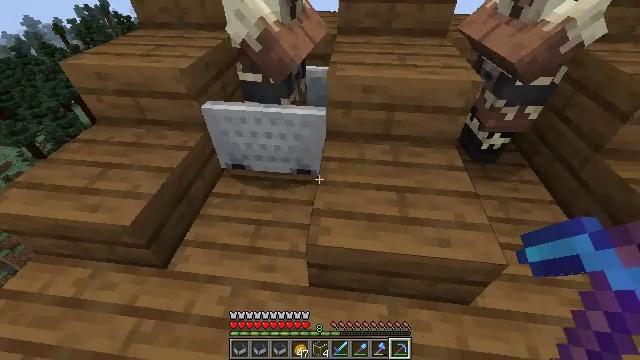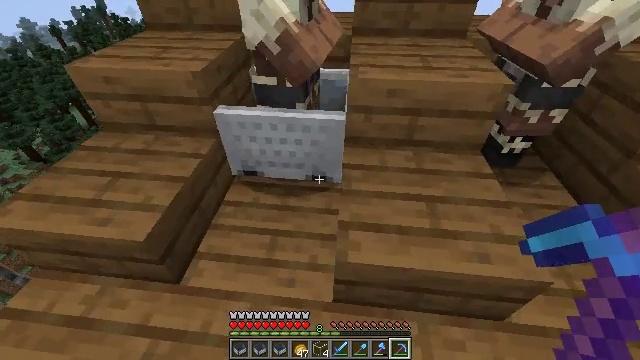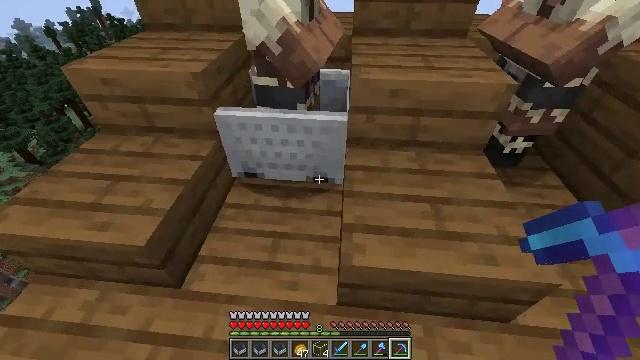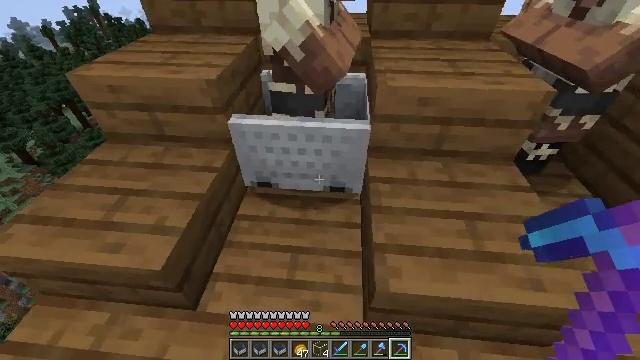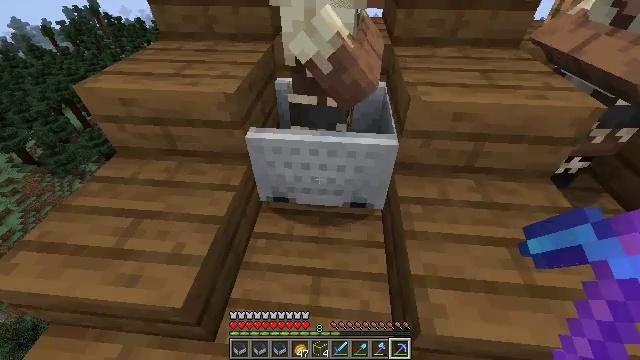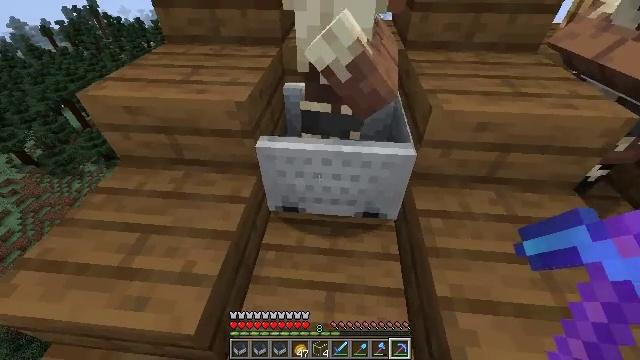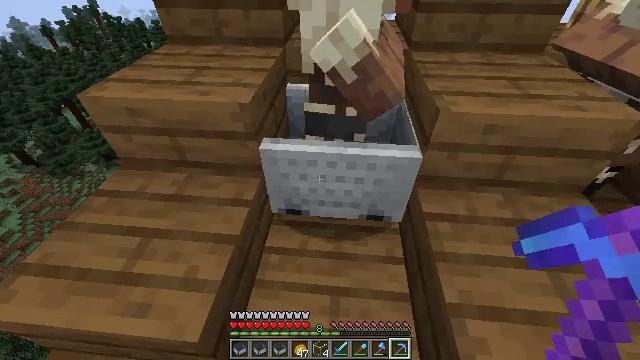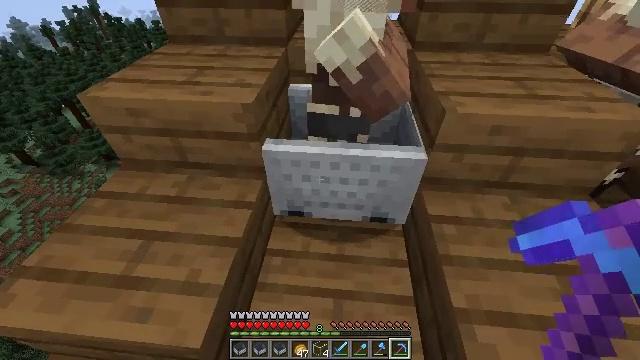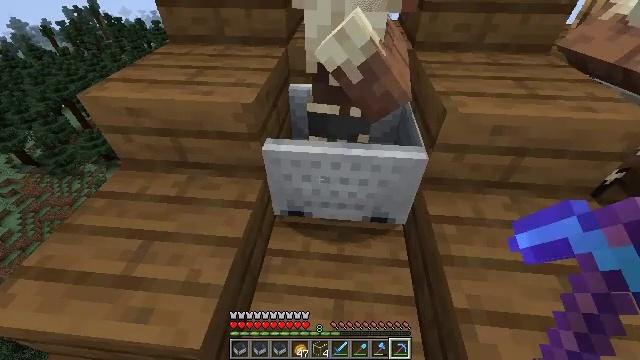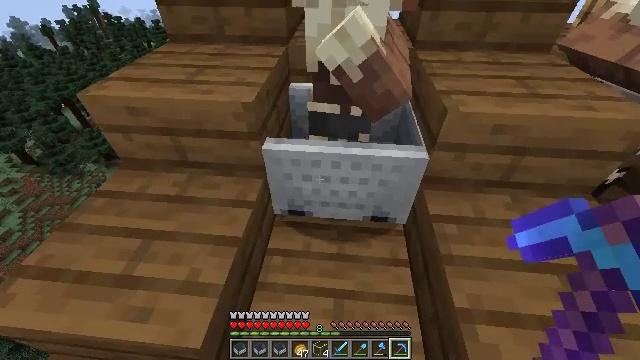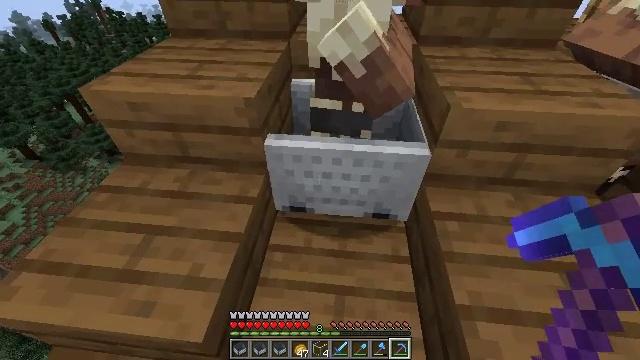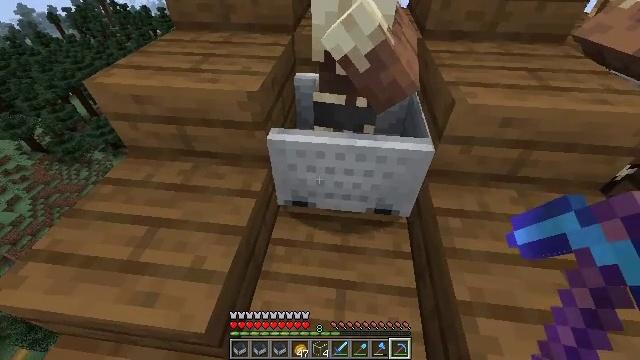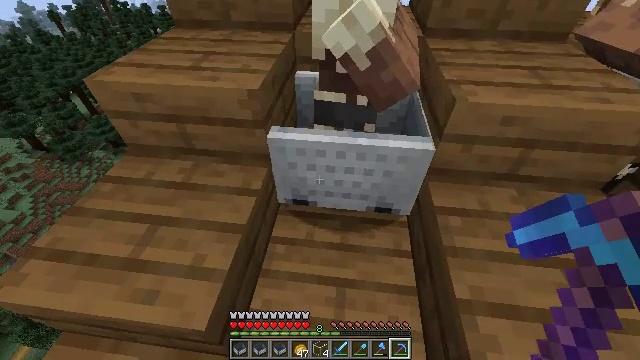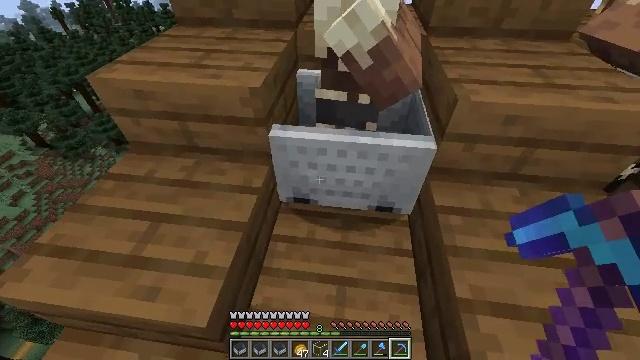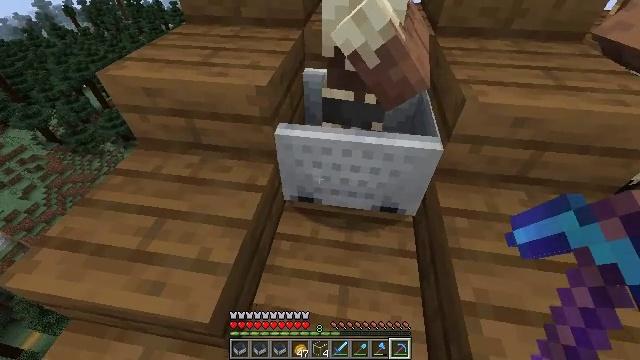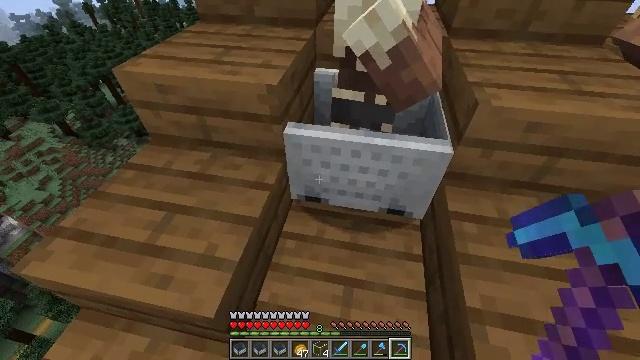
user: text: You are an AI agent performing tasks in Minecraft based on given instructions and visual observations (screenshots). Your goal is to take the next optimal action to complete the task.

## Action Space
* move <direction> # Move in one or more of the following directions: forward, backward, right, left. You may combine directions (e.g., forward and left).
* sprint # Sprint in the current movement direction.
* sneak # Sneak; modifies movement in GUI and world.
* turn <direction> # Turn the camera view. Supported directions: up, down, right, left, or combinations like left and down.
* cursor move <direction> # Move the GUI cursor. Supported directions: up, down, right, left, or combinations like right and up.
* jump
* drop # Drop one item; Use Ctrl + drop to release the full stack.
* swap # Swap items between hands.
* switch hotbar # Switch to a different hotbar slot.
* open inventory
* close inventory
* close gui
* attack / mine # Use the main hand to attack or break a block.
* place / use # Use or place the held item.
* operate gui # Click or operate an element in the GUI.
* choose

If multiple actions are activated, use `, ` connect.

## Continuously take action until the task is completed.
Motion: motion action
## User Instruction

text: Drop a spruce sign.
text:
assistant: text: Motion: move forward and move left
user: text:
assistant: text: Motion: move forward and move left
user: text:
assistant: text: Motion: move forward and move left
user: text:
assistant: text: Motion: no_op
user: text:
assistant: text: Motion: no_op
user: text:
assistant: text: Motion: no_op
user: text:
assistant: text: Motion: no_op
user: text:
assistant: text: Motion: no_op
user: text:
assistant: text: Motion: no_op
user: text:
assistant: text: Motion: no_op
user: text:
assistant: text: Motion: turn down
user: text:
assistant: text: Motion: no_op
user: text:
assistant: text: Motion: no_op
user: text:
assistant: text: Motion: turn left
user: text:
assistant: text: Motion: turn left
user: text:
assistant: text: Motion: no_op
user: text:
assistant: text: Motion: turn left
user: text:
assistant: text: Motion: no_op
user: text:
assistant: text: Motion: no_op
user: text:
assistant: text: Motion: attack / mine
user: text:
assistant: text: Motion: attack / mine
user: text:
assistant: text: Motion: attack / mine
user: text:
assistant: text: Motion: no_op
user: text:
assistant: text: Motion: no_op
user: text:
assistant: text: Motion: no_op
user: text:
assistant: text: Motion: no_op
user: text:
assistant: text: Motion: turn right
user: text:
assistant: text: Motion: turn right
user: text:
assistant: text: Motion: turn right
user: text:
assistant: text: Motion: no_op